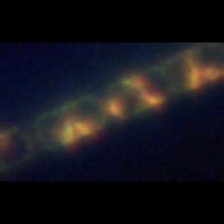
Taxon: Skeletonema
Group: Diatoms